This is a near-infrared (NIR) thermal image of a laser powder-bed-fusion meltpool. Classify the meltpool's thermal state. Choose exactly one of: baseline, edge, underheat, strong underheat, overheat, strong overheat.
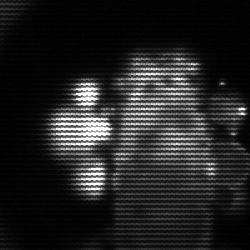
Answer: strong underheat